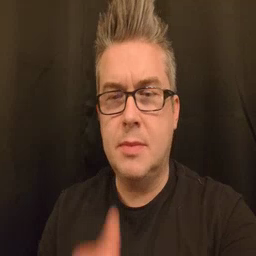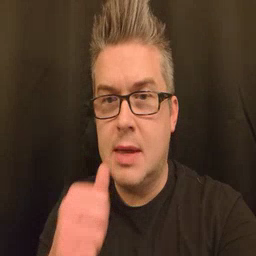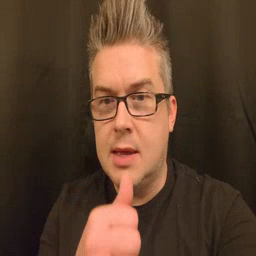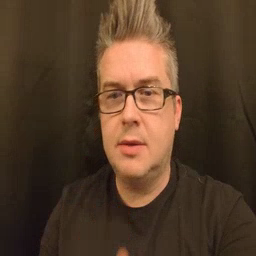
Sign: hide